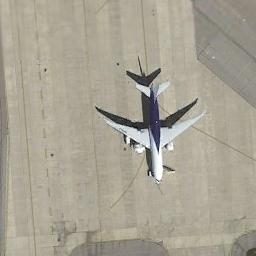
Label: airplane